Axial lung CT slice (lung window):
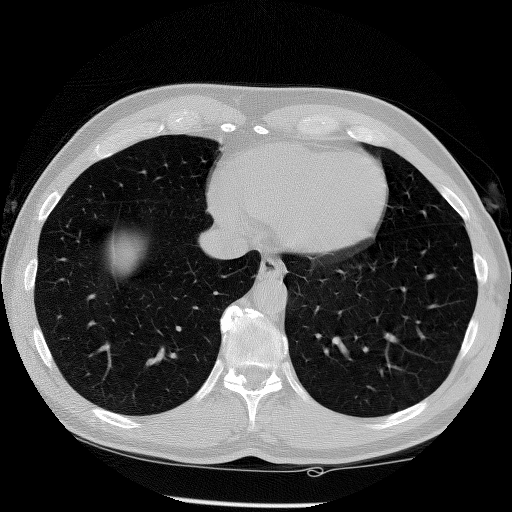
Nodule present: no